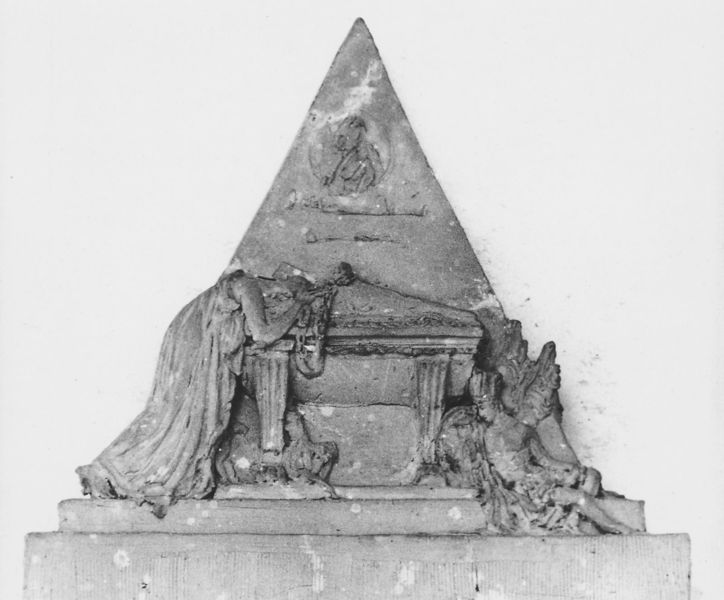
Titel: 2. Bozzetto für ein Grabmal Tizians
Künstler: Antonio Canova
Institution: Possagno, Gipsothek
Schlagwörter: flügel, mann, umhang, weiß, dreieck, frau, grau, holz, schwarz, tisch, tier, alt, mensch, sockel, spitze, stein, tod, toter, trauer, gewand, engel, relief, füße, liegen, modell, treppe, stufen, foto, medaillon, denkmal, weinen, schwarzweiss, ketten, entwurf, altar, begräbnis, sarg, hellgrau, sandstein, grab, griechisch, fleckig, pyramide, demut, grabmal, monument, sarkophag, klage, klagefrau